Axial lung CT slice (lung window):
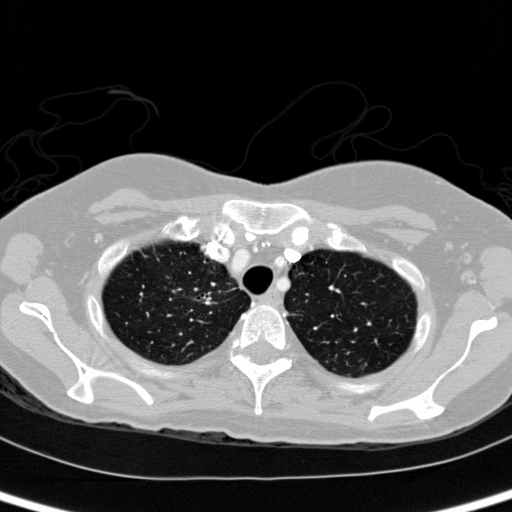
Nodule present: no